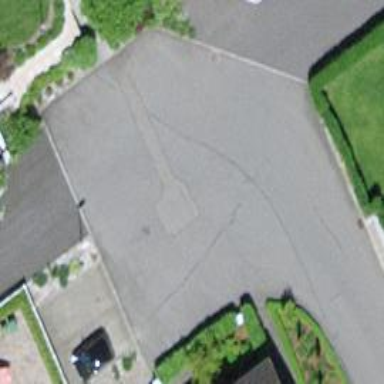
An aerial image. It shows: Residential road with asphalt surface and no sidewalks.